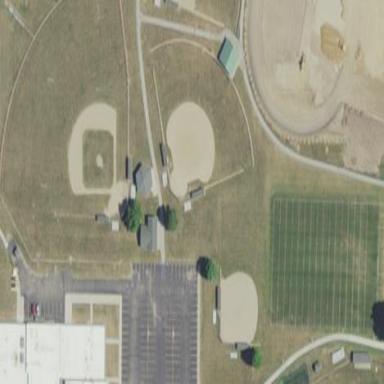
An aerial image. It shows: Baseball pitch for leisure and sports activities.